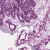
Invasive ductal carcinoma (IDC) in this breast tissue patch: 1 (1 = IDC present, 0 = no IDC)